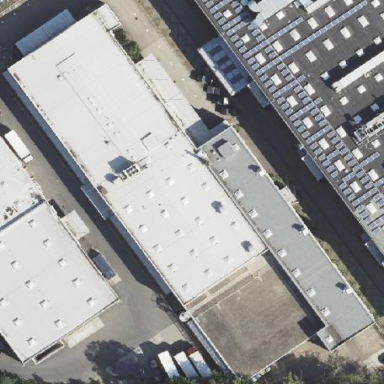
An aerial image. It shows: Building with flat roof.